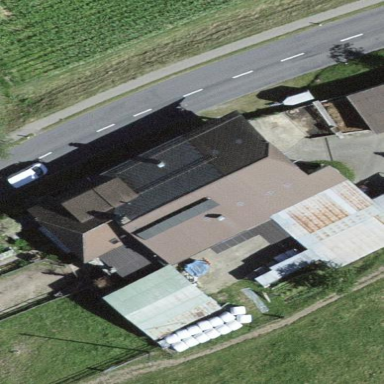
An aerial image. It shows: Farm building.